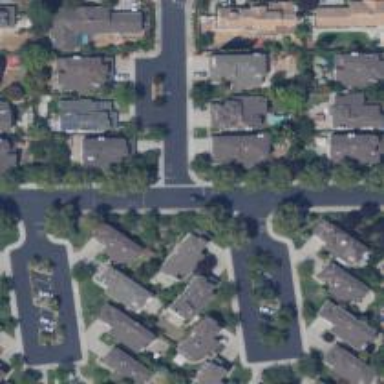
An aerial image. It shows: Residential road with separate sidewalk.